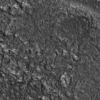
Label: not_dusty